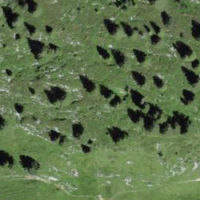
EUNIS habitat code: 23
Species observed at this site:
Pinguicula alpina